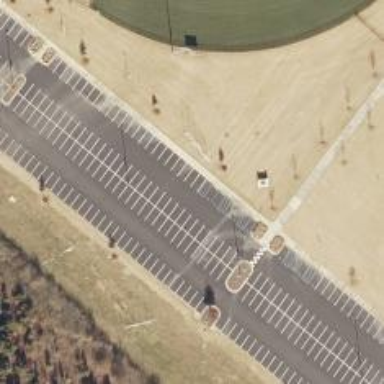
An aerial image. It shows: Parking space.